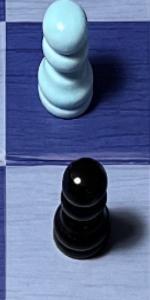
Label: Pawn_Black